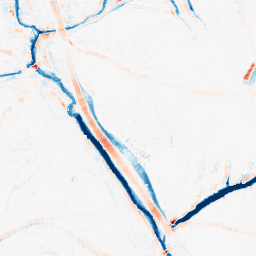
Category: morphological
Decomposition family: morphological_ellipse
Decomposition parameters: operation: average
width: 10
height: 10
Upsampling method: quadratic
Upsampling parameters: scale: 8
Upsampling scale: 8